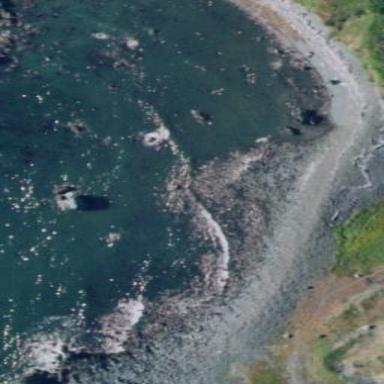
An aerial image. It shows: Natural rock reef.